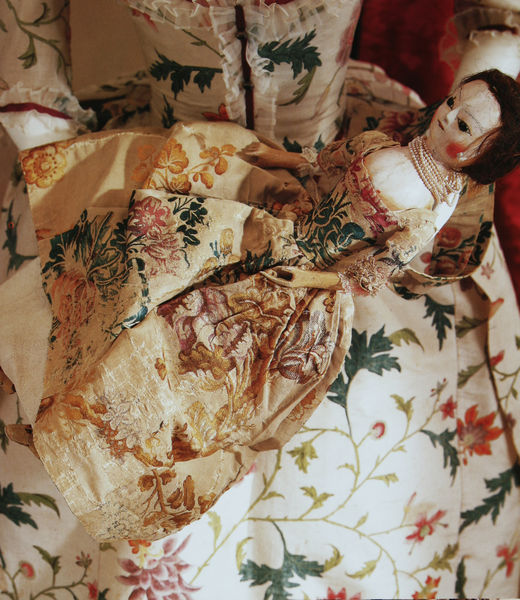
Titel: Puppe
Standort: Kyoto (Japan)
Institution: Kyoto Costume Institute
Schlagwörter: blätter, hand, weiß, grün, mädchen, ausschnitt, blume, blumen, braun, brust, bunt, busen, frau, frisur, hell, holz, kleid, licht, mund, nase, orange, schwarz, blüten, dame, rot, tuch, beige, mode, muster, ornament, rock, arm, arme, augen, barock, blass, falten, gesicht, kleidung, hände, vorhang, auge, figur, gewand, gold, haare, kostüm, stickerei, stoff, decke, kind, blatt, pflanzen, dekollete, dekolletee, dekoltee, rouge, seide, ranken, taille, japan, wangen, liegen, backen, kette, violett, klein, kissen, steif, detail, floral, ornamente, bett, rüschen, japanisch, liegend, perlenkette, halskette, foto, fotografie, porzellan, hinten, asien, asiatisch, brokat, bekleidung, puppe, photo, tracht, chinesisch, china, backe, bäckchen, gewebe, vegetabil, textil, fotographie, kunsthandwerk, miniatur, kleinkunst, bauschig, spielzeug, ballkleid, püppchen, decollete, kyoto, textilkunst, bekelidung, puppenkleid, draufsicha, mode puppe, steife